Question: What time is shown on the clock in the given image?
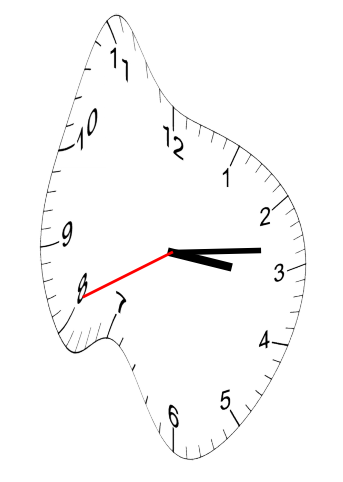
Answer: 03:13:41